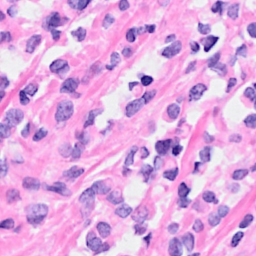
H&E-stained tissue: Breast